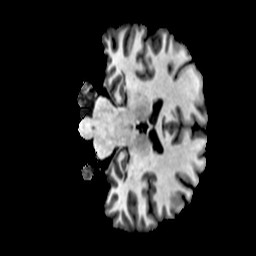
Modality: T1w
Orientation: coronal
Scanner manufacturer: ge
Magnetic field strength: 3 T
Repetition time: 0.00766 s
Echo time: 0.003476 s